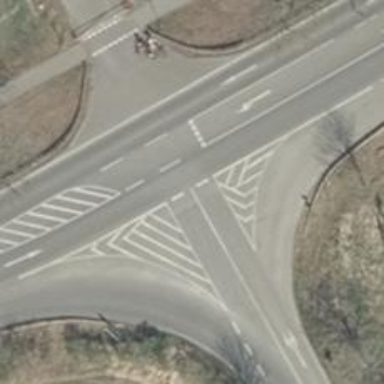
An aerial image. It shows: Asphalt road with lane markings that is classified as unclassified.